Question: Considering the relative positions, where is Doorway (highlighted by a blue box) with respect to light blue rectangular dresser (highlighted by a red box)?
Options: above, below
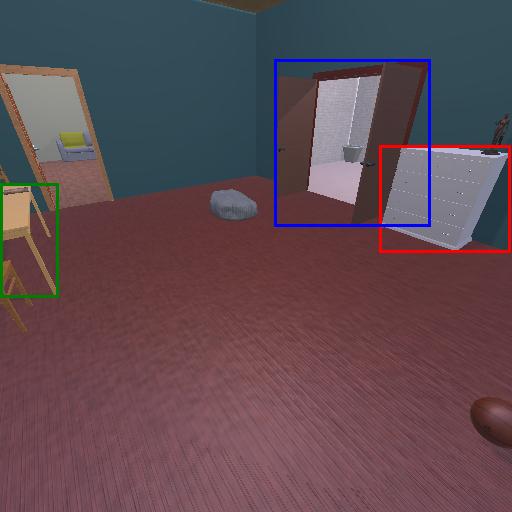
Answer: above